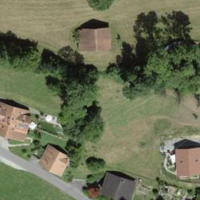
EUNIS habitat code: 55
Species observed at this site:
Allium ursinum